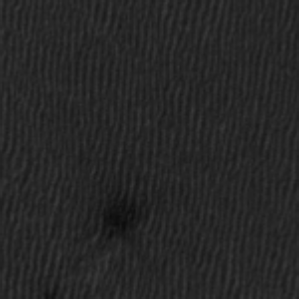
Label: frost